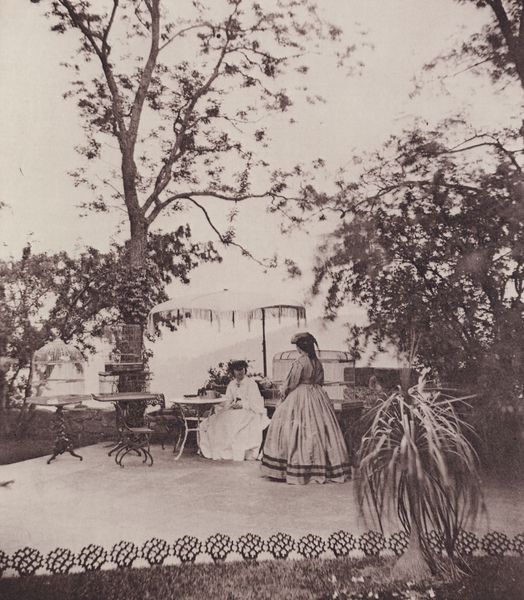
Titel: Der Garten
Künstler: Adolphe Braun
Schlagwörter: baum, himmel, weiß, bäume, frauen, sitzen, äste, damen, frau, hut, kleid, kleider, schwarz, stuhl, stühle, terasse, tisch, tische, anlage, ausblick, blüten, gras, park, rasen, schirm, sonnenschirm, rock, stehen, sträucher, pflanzen, garten, terrasse, sommer, zwei, platz, talk, palme, foto, fotografie, beet, umzäunung, happy, tich, gartenmöbel, friend, f, speak, content, schor, grafgarten